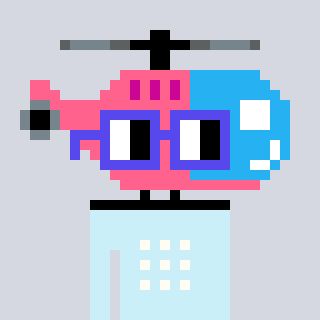
a pixel art character with square blue glasses, a helicopter-shaped head and a cold-colored body on a cool background